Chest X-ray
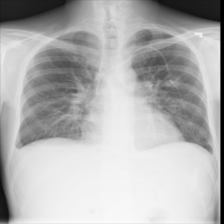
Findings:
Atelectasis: negative
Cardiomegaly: positive
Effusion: positive
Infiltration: negative
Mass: negative
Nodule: negative
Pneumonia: negative
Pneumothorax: negative
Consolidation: negative
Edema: negative
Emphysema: negative
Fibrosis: negative
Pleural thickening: negative
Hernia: negative